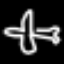
Label: airplane